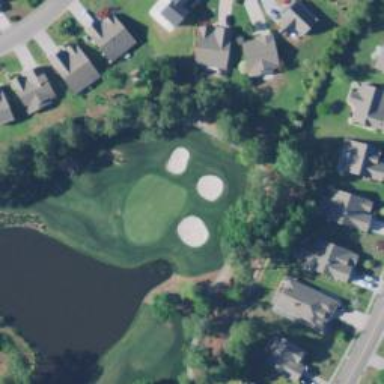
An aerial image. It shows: Golf hole.